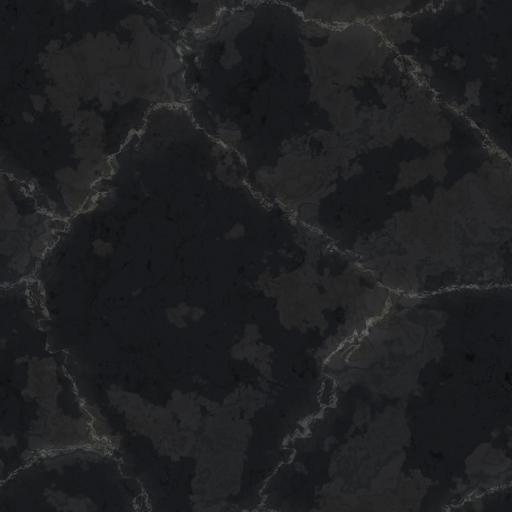
Tags: black clean marble smooth